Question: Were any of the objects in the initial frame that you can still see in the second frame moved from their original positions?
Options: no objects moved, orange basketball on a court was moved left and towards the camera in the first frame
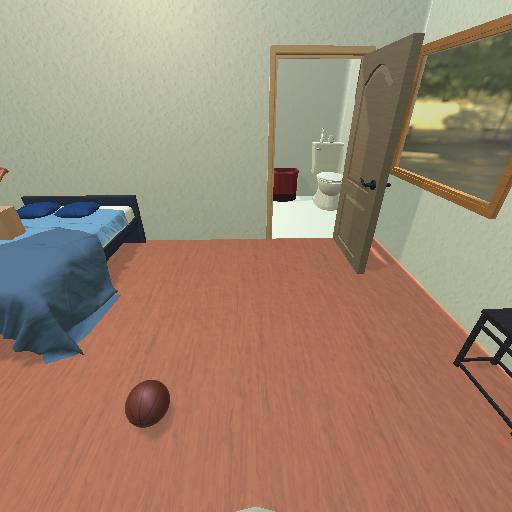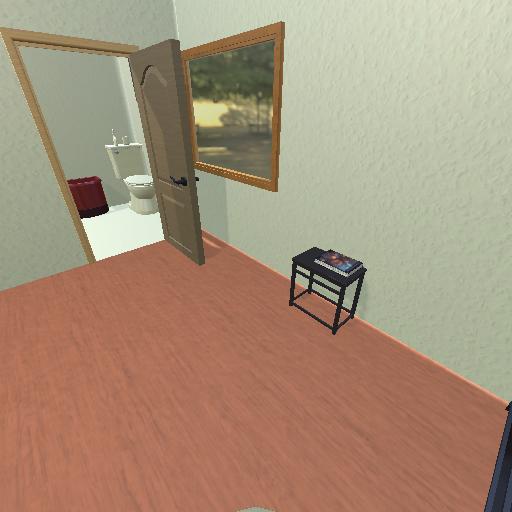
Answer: no objects moved